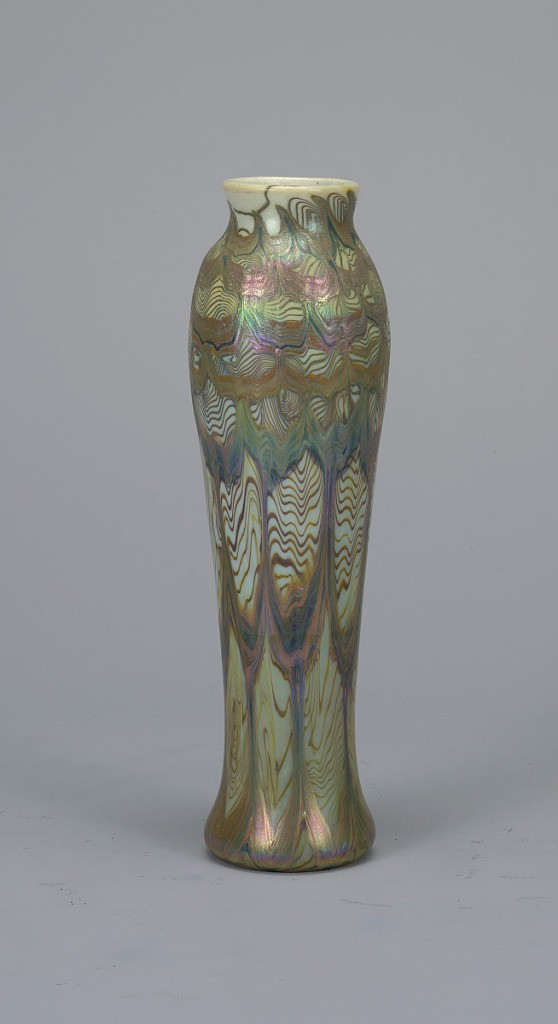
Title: Vase
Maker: Tiffany Glass and Decorating Company, American, 1892 - 1900
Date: ca. 1895
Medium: mouth-blown favrile glass
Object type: Vase
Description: Urn shaped vase, with abstract striated multi-colored iridescent glaze decoration. White background. Glaze is blue, purple, apricot, green and gold.